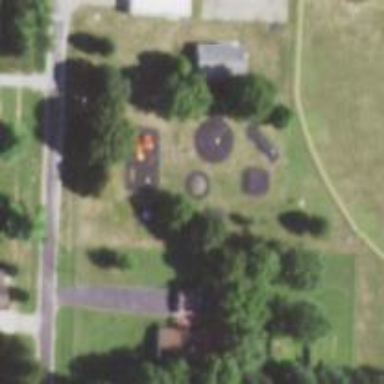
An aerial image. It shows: Playground with roundabout.